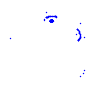
Particle: proton